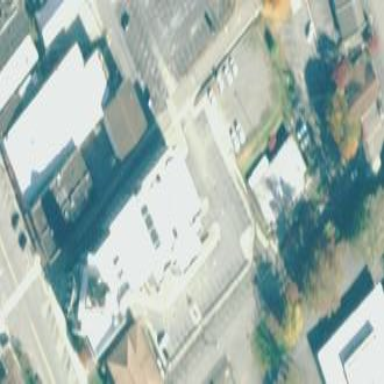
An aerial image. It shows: Courthouse building.